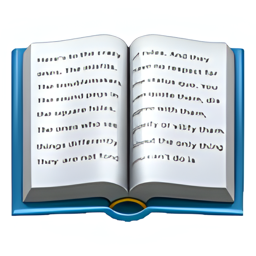
Name: open book
Emoji: 📖
Group: Objects
Sub-group: book-paper